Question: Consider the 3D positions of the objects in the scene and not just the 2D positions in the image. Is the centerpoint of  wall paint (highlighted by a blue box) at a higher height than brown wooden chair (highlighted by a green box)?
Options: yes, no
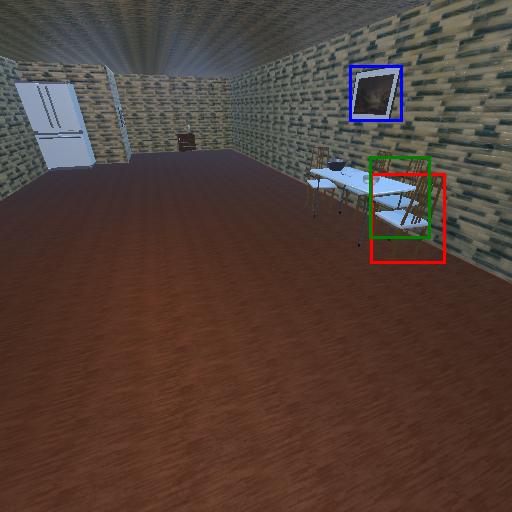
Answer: yes